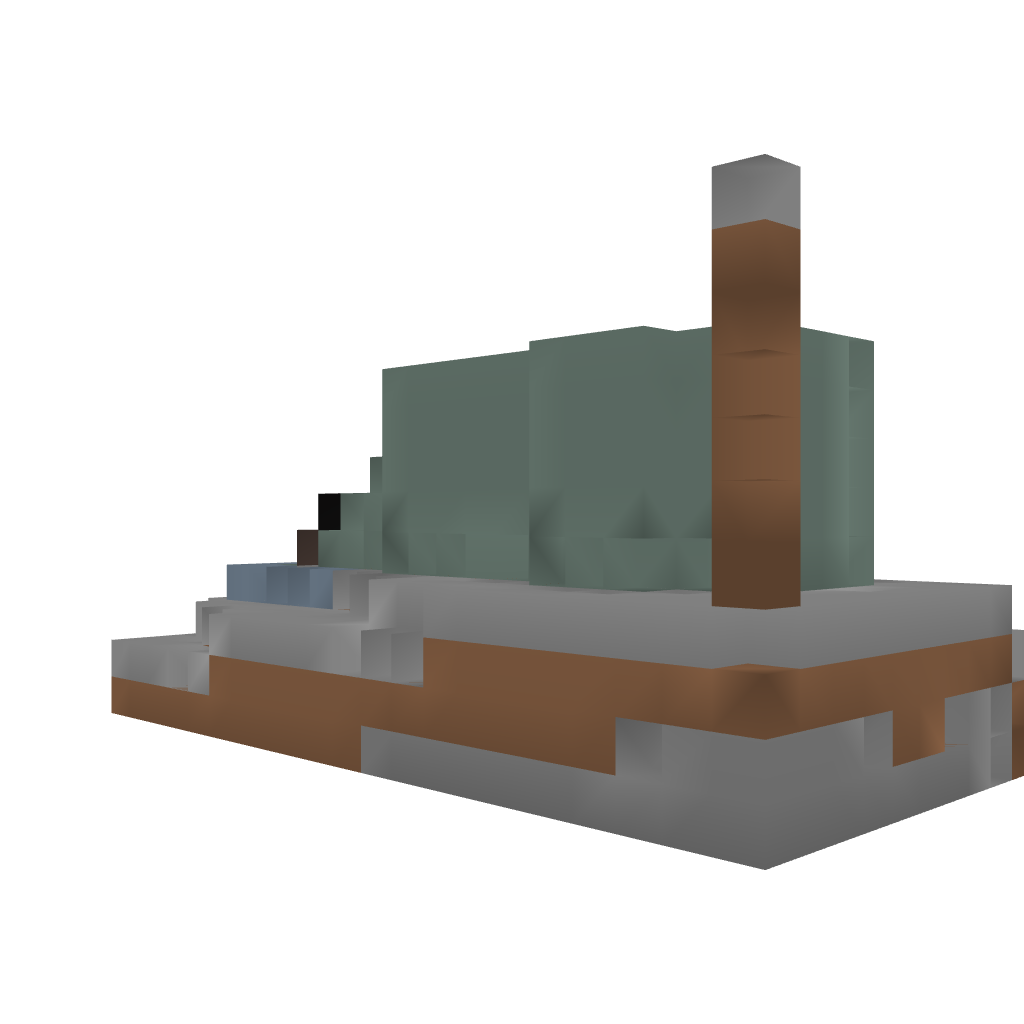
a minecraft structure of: ShopHeads